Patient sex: M
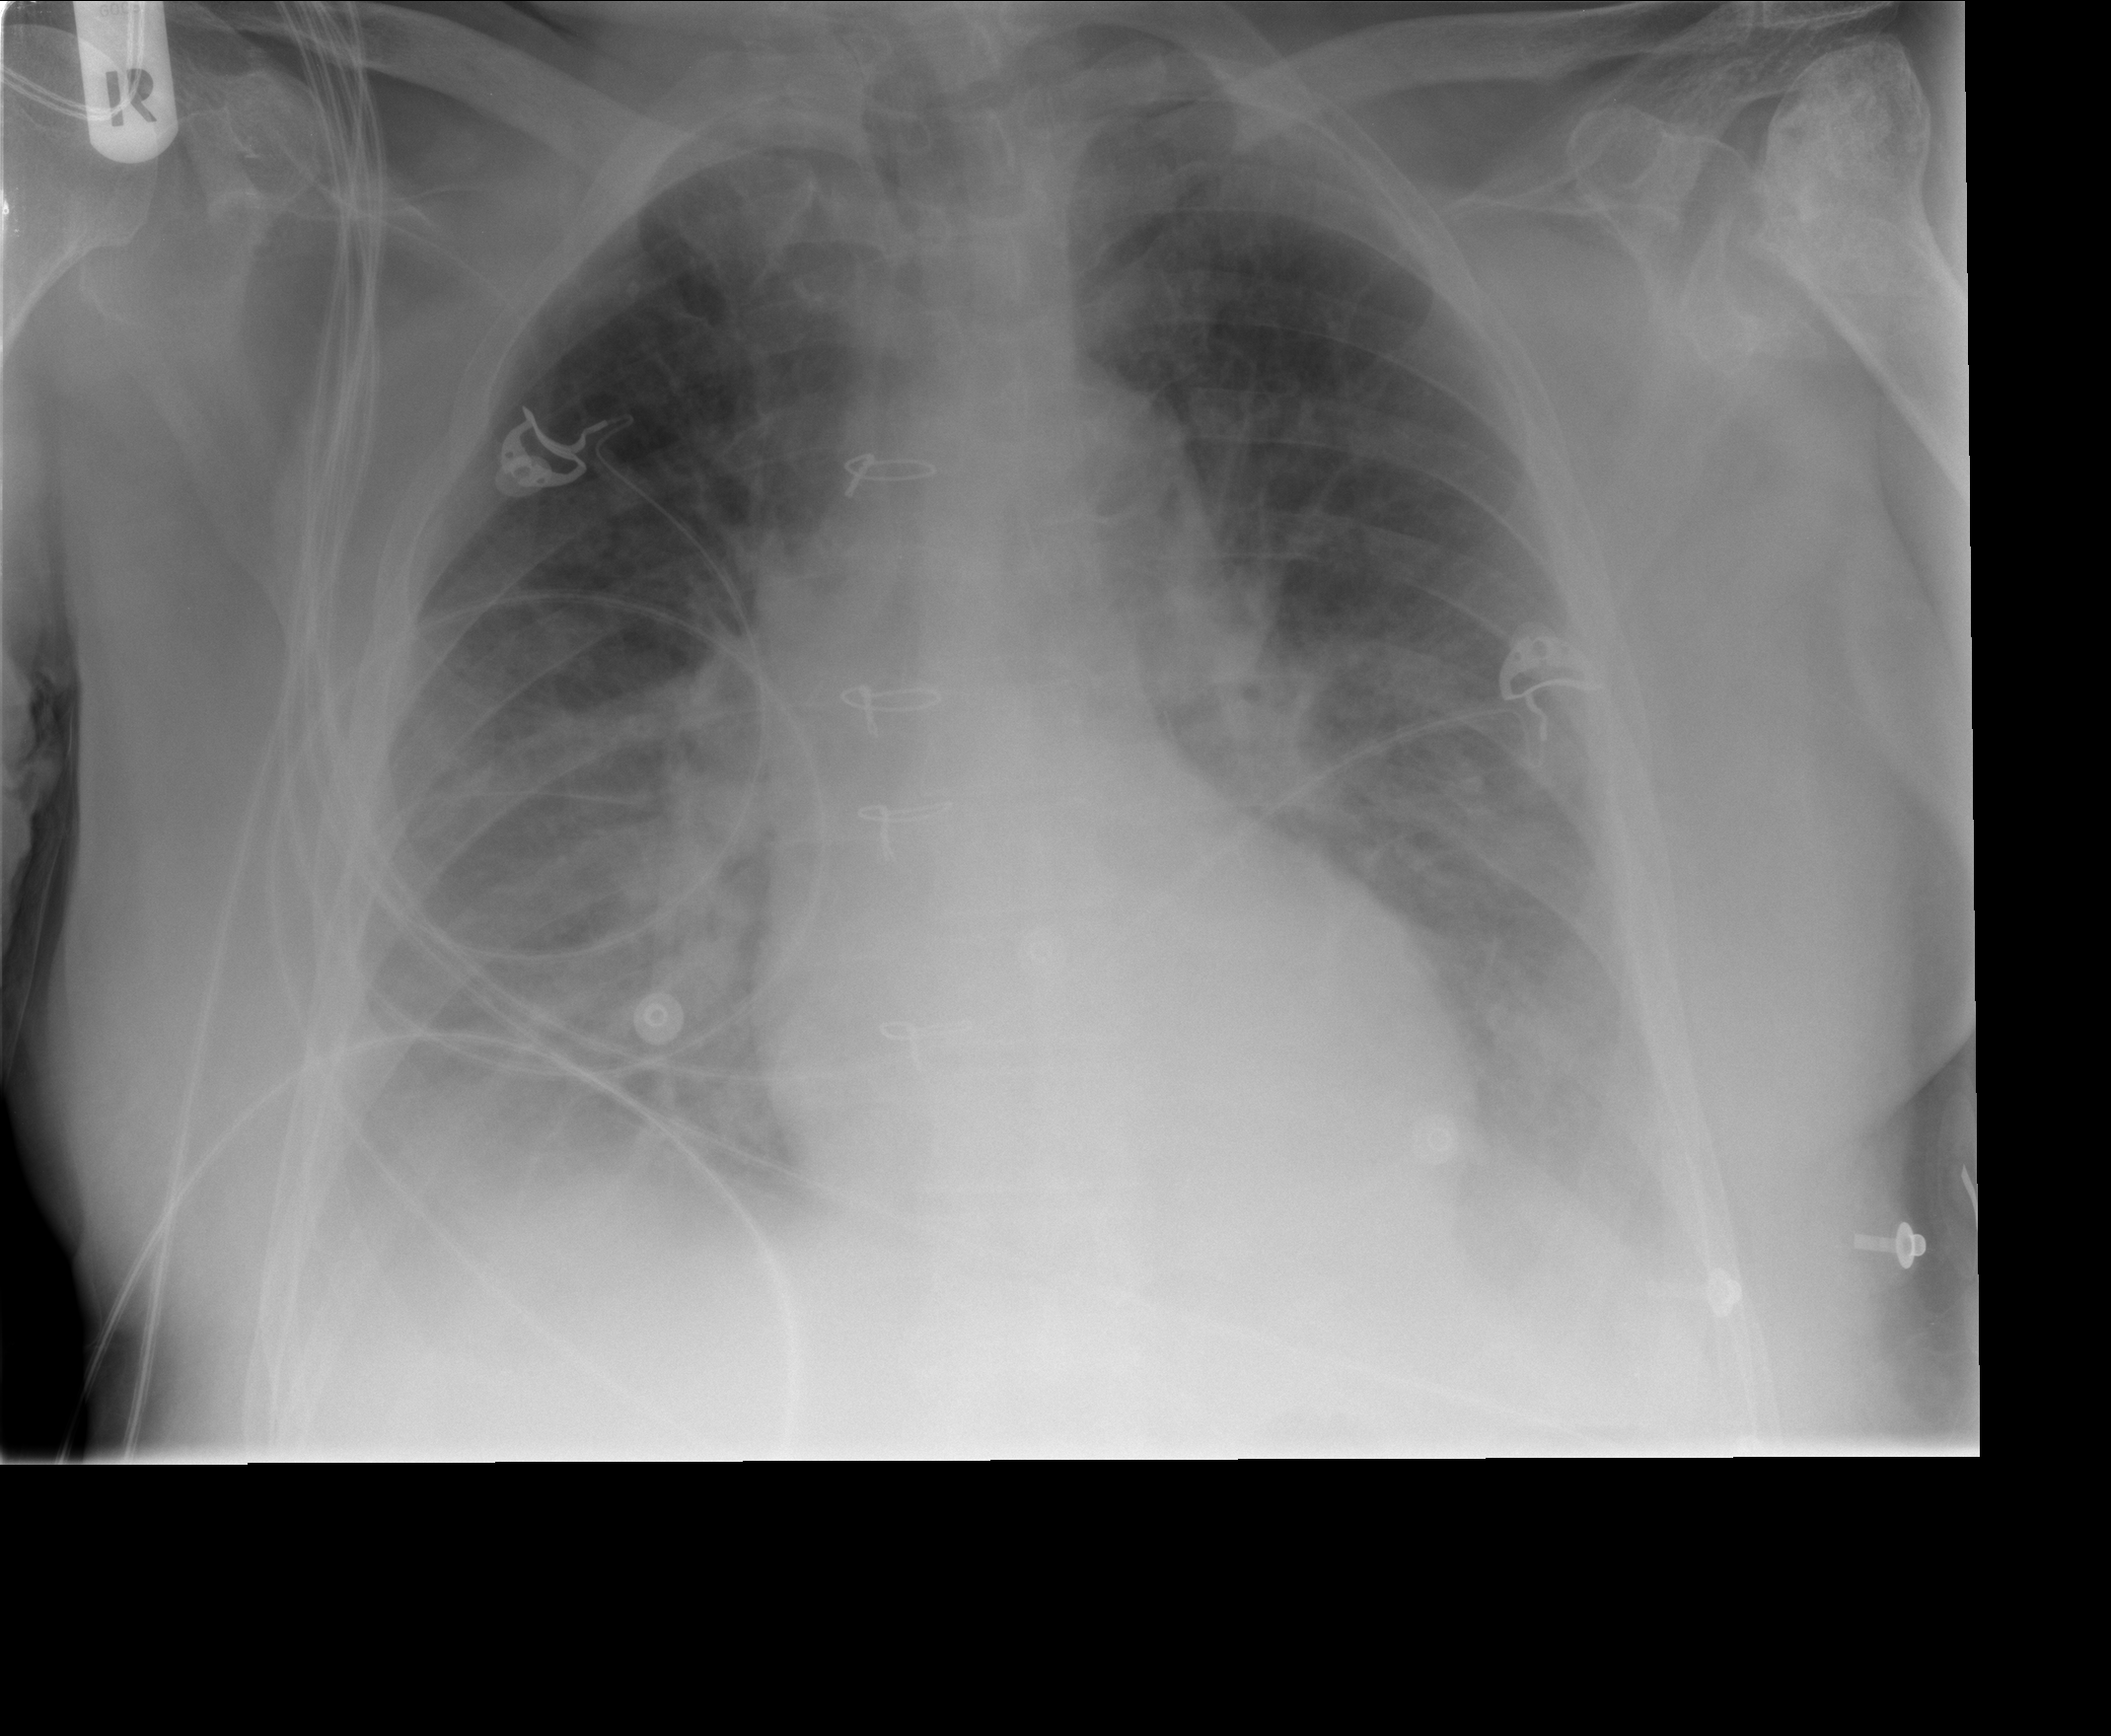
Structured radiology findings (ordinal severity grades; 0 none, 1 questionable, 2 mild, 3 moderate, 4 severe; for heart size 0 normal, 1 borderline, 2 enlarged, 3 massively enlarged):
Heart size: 0
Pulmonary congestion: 2
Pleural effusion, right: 2
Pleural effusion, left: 2
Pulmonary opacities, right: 0
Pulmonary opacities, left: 0
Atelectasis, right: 1
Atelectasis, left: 1